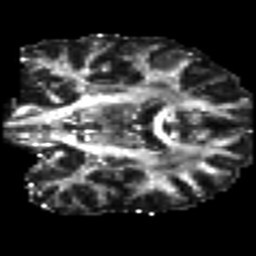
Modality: FA
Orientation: coronal
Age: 46
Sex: male
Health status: ill
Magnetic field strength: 3 T
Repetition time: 8.4 s
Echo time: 0.0926 s